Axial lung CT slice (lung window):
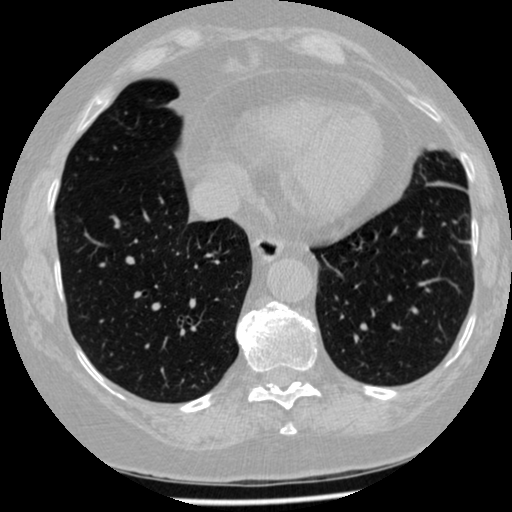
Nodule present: no